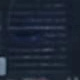
Vehicle type: Car